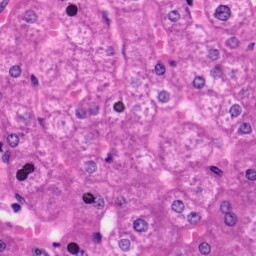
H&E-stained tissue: Liver